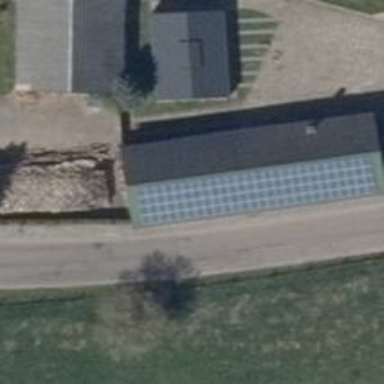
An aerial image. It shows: Solar-powered generator using photovoltaic technology. This small installation generates electricity through solar photovoltaic panels.